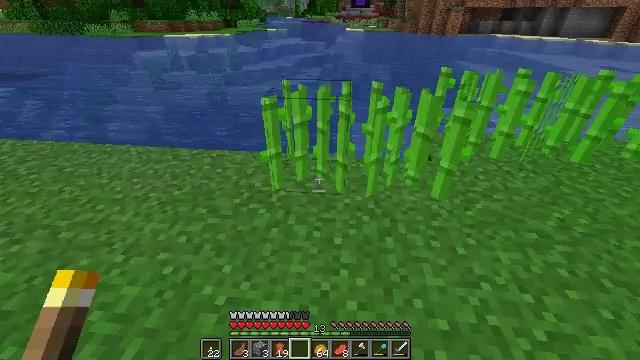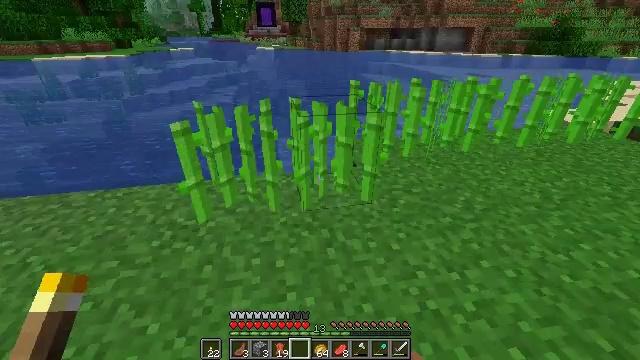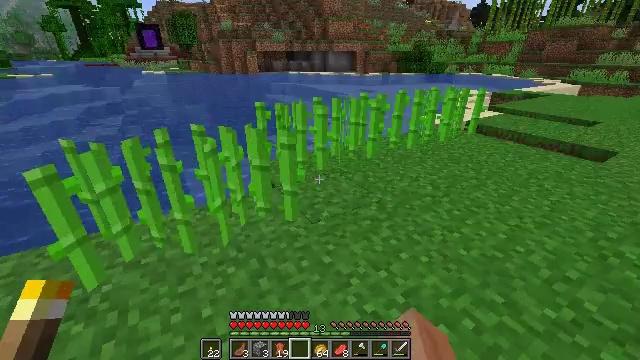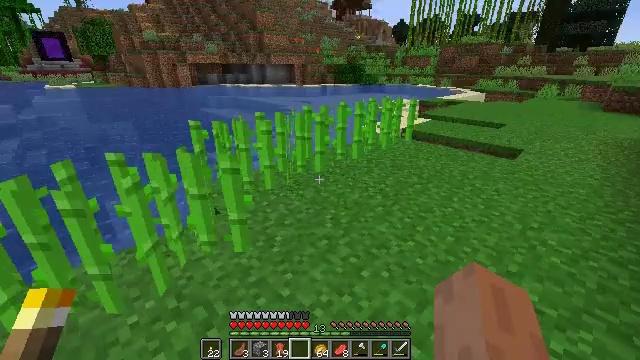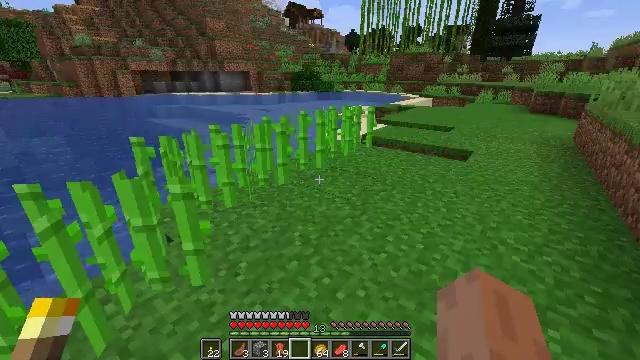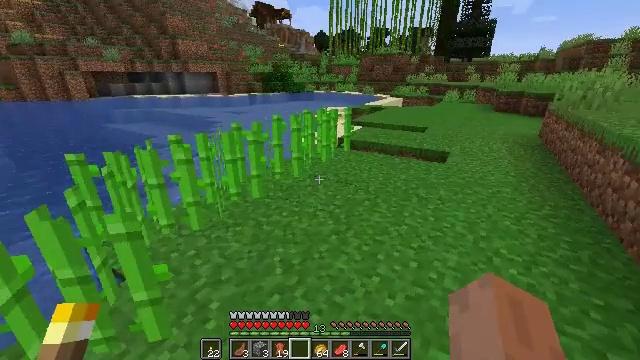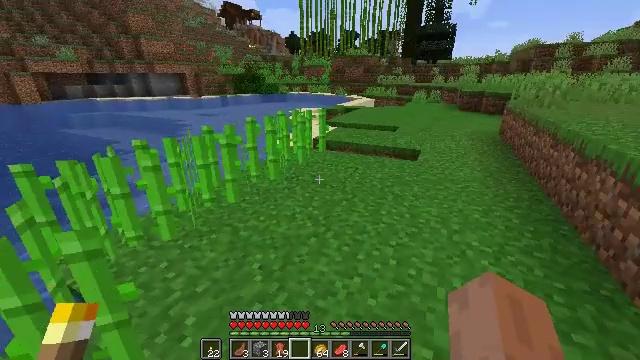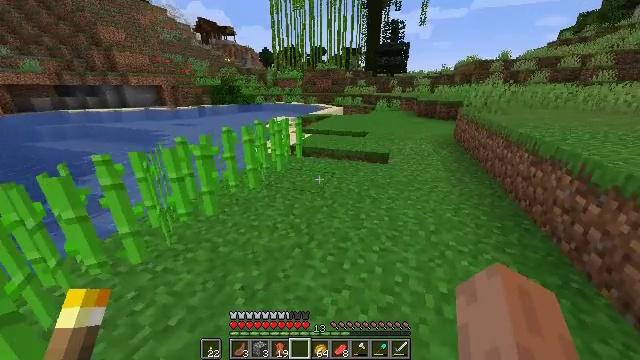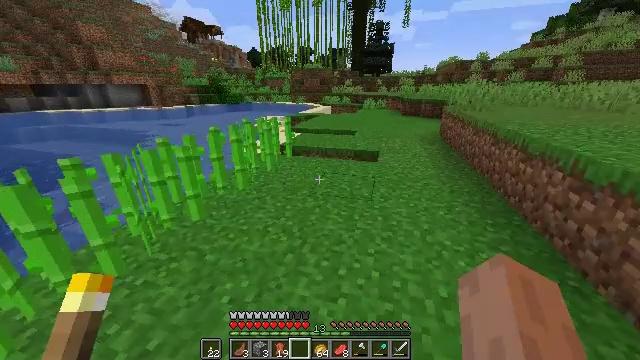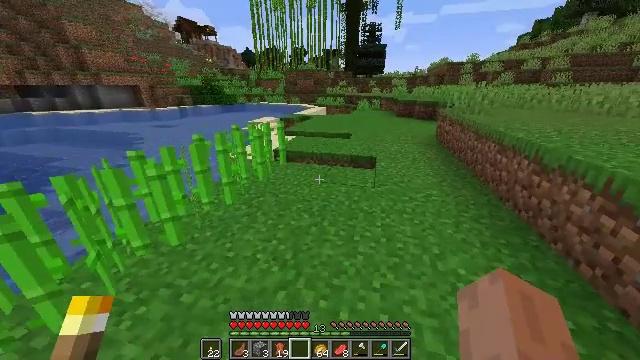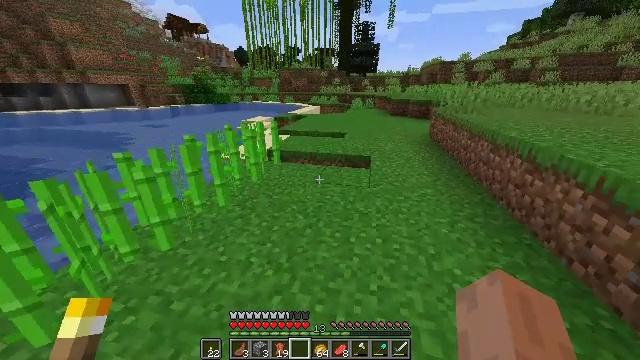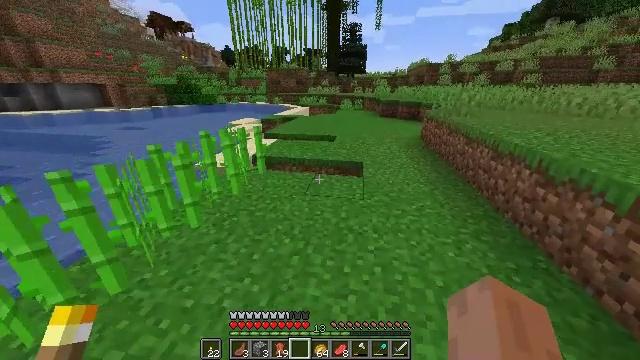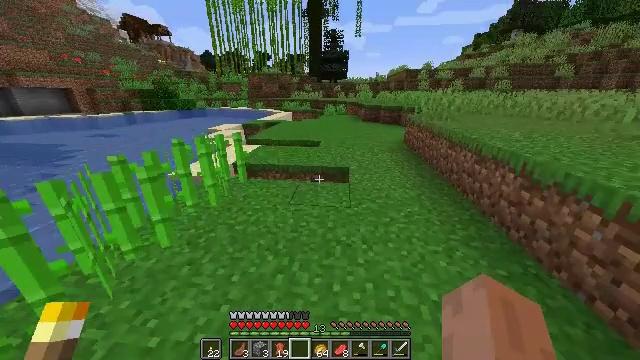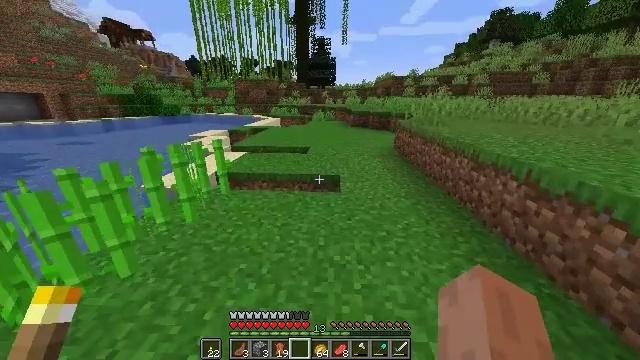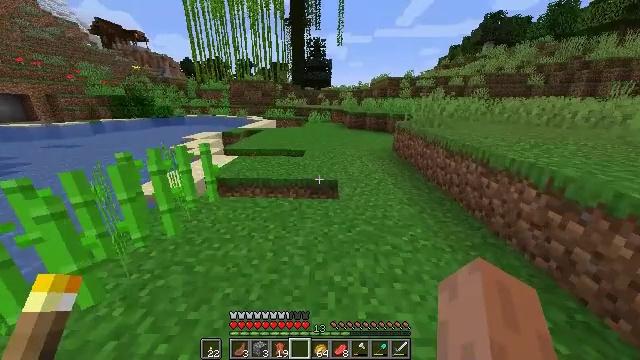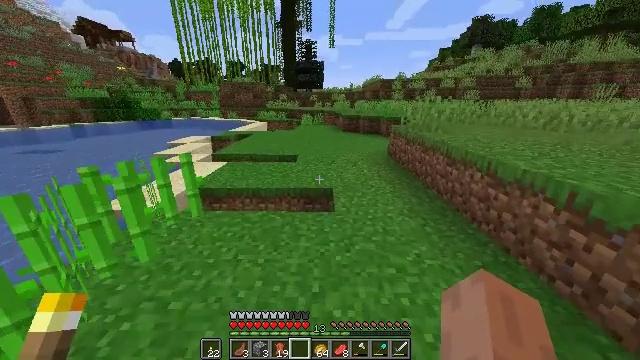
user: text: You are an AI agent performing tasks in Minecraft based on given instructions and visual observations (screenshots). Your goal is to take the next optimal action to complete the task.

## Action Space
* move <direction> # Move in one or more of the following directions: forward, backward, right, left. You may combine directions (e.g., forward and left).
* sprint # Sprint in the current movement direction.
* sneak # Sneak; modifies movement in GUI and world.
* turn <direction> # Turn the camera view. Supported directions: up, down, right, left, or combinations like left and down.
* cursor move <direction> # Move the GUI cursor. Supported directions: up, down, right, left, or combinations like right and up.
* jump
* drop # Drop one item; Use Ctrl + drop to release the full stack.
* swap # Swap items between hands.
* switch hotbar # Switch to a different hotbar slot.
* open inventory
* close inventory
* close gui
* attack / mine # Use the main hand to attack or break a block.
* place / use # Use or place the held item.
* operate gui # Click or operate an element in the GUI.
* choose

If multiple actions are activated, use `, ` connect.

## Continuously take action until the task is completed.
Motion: motion action
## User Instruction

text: Break the jungle sapling to collect it.
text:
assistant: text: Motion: move forward, turn right and up
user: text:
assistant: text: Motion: move forward, turn right and up
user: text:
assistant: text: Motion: move forward, turn right and up
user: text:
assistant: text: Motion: move forward, turn right and up
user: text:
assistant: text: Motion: move forward, sprint, turn right
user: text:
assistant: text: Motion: move forward, sprint, turn right
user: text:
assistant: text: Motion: move forward, sprint, turn right
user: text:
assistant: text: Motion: move forward, sprint, turn right
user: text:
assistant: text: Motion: move forward, turn right
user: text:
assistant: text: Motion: move forward, turn right
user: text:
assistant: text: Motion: move forward, sprint, turn right
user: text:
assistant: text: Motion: move forward, sprint, turn right and up
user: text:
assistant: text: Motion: move forward, sprint, turn right and up
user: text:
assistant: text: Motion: move forward, sprint, turn right
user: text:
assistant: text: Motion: move forward, turn right
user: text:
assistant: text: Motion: move forward, turn right
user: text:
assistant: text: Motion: move forward, turn right
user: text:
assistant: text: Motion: move forward
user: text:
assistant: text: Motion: move forward
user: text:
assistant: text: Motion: move forward
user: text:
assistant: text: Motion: move forward
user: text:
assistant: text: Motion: move forward
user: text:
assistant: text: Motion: move forward, jump
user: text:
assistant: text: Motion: move forward, jump
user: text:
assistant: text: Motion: move forward, jump
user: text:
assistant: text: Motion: move forward, jump
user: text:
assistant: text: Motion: move forward, jump
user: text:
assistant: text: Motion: move forward, turn left, jump
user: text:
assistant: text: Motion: move forward, turn left, jump
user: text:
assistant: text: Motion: move forward, jump